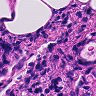
Metastatic tissue present: no